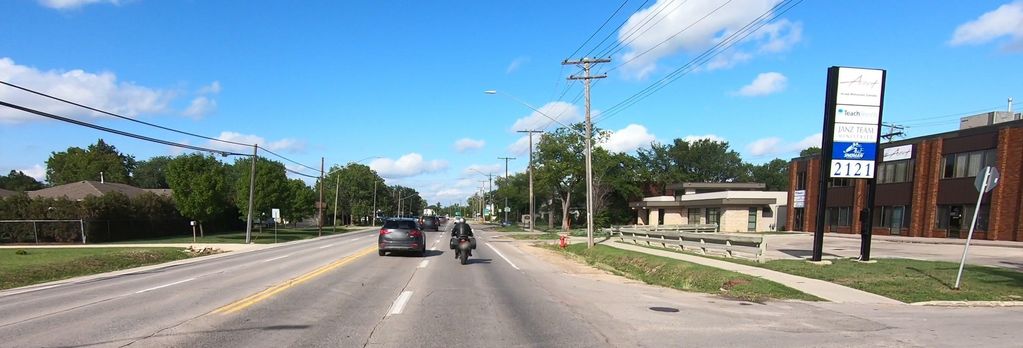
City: winnipeg